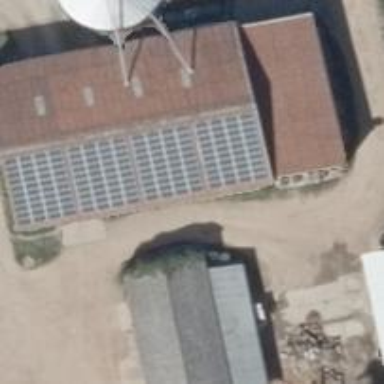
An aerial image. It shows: Solar photovoltaic panel generator producing electricity in small installation.